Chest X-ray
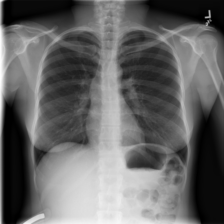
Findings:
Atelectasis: negative
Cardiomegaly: negative
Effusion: negative
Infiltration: negative
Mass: negative
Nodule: negative
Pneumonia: negative
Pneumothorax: negative
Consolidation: negative
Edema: negative
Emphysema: negative
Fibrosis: negative
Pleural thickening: negative
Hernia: negative